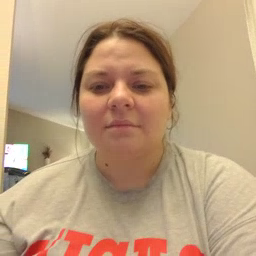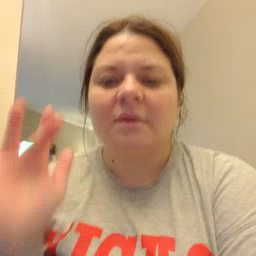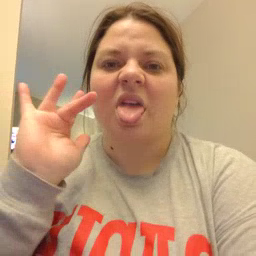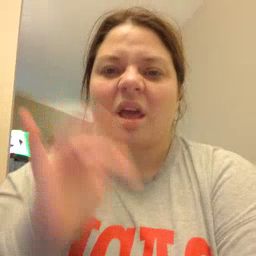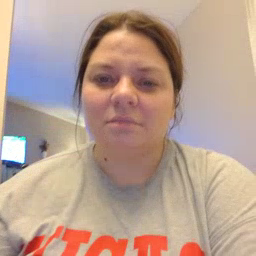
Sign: yucky